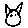
Label: cat